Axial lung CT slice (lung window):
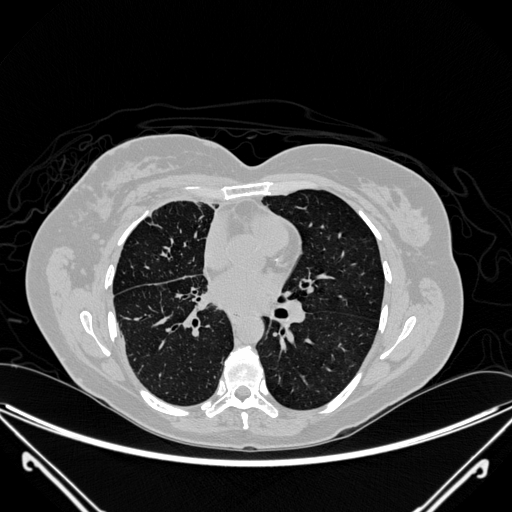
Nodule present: no